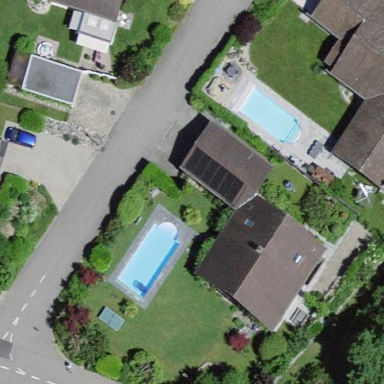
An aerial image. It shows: Detached building.